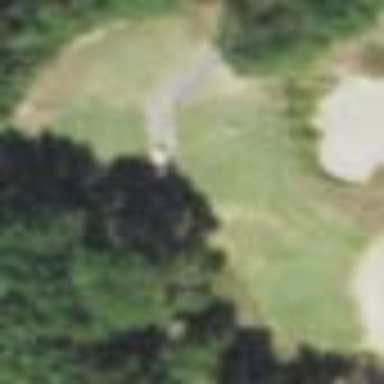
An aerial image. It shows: Golf rough area.